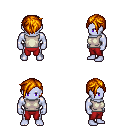
a pixel art fantasy rpg character, male body template, dark elf, purple skin, white sleeveless shirt, red pants, dark blonde pixie cut hairstyle, four views (front, back, left, right), 2x2 character sprite sheet, small pixel art, hard edges, no anti-aliasing